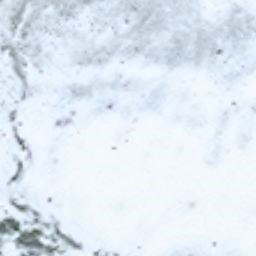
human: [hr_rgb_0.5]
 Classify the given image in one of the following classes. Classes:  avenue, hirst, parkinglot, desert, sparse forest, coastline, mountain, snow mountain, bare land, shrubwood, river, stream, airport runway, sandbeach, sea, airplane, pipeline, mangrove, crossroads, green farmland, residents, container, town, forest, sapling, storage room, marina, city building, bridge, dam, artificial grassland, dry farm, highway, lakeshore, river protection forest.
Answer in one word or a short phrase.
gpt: snow mountain